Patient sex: M
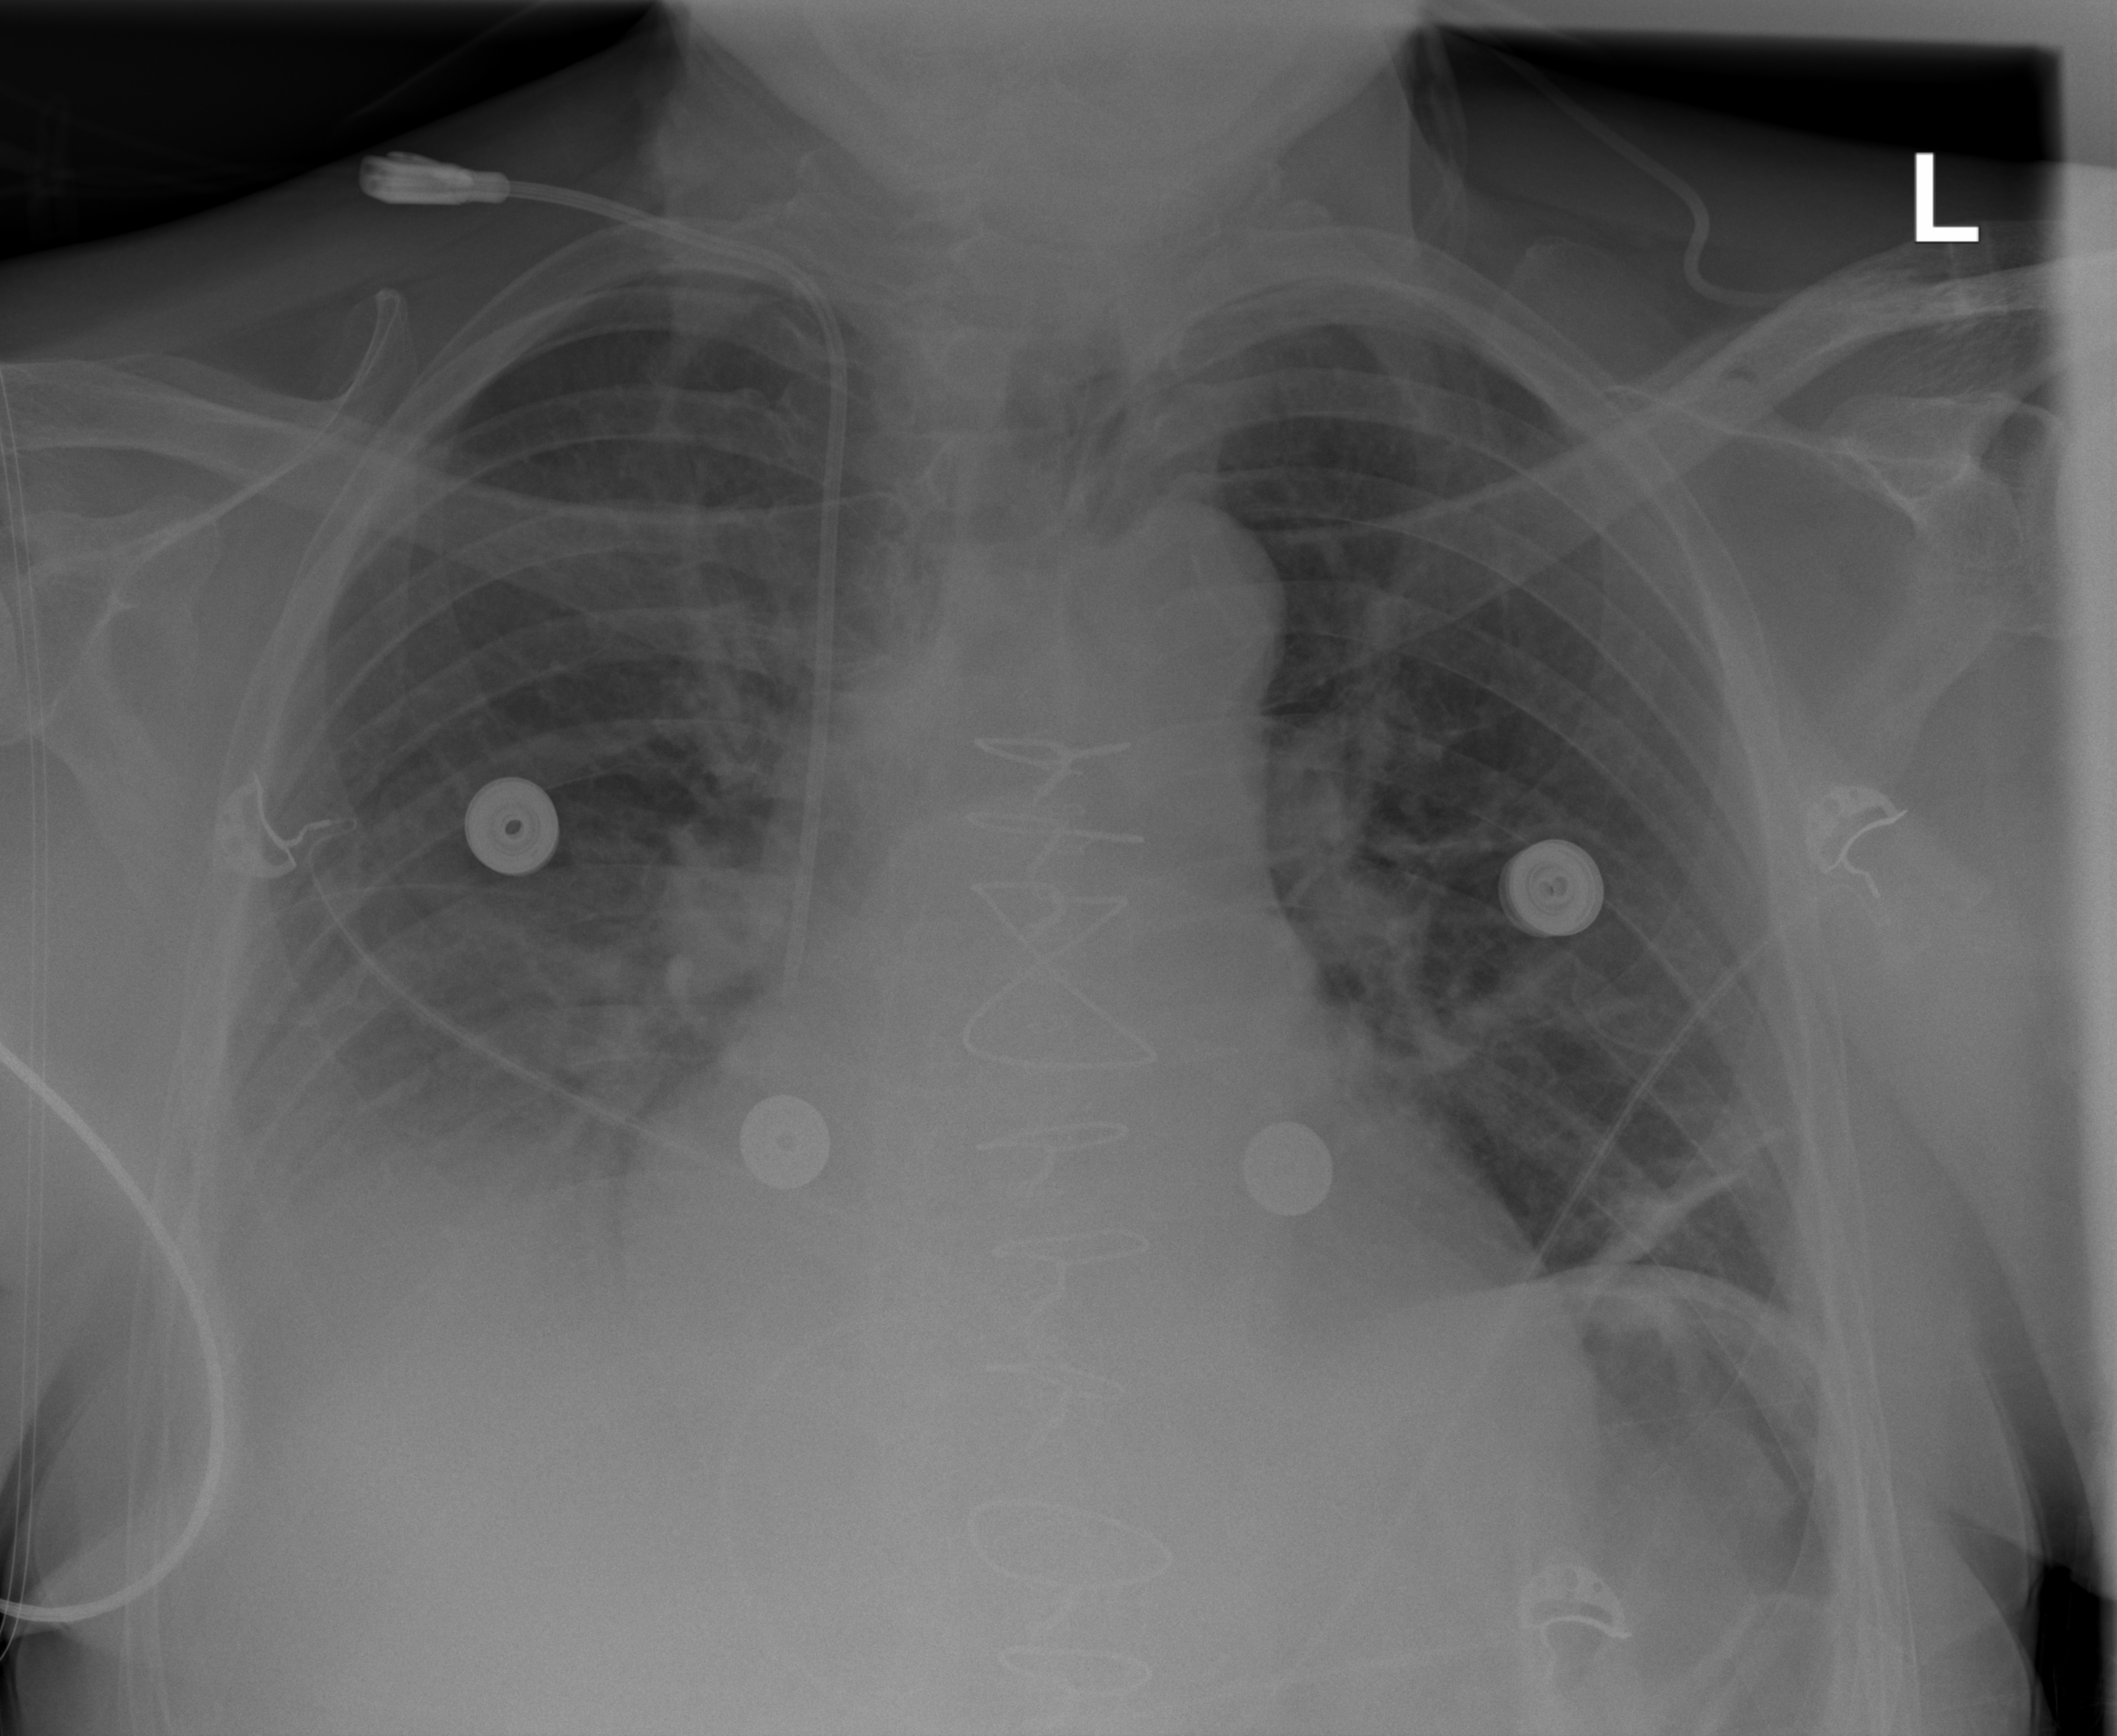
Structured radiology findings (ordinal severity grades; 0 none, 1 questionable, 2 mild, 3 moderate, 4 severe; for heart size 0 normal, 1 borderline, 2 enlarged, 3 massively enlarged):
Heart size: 2
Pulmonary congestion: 2
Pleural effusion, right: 2
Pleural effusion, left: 2
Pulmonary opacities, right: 0
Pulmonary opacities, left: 2
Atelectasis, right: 2
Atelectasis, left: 2